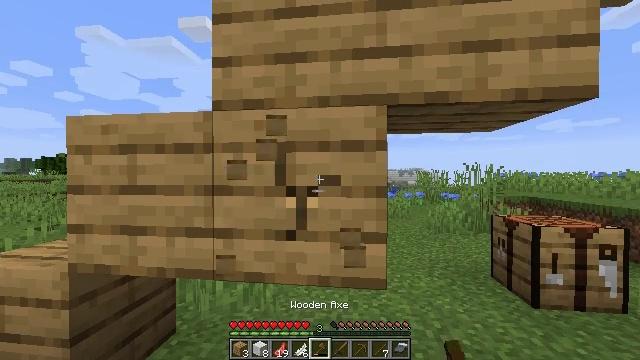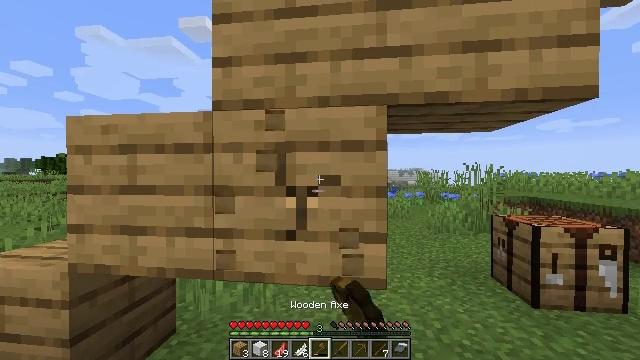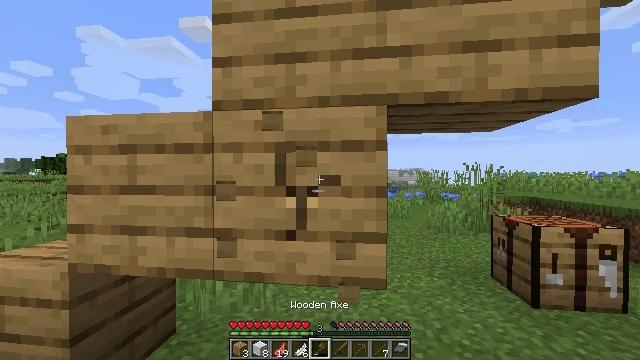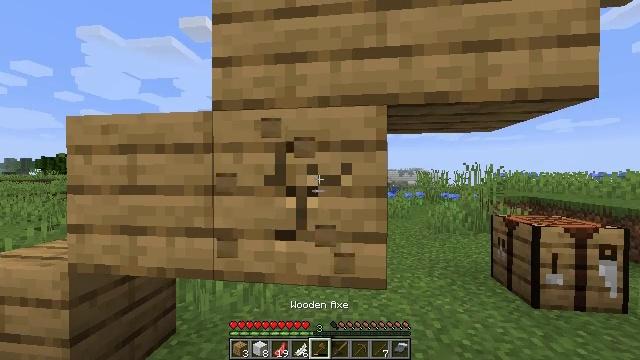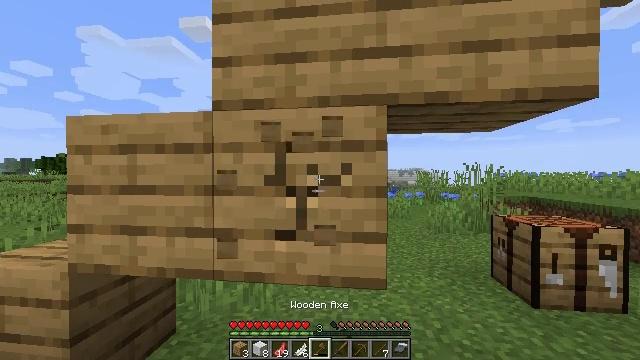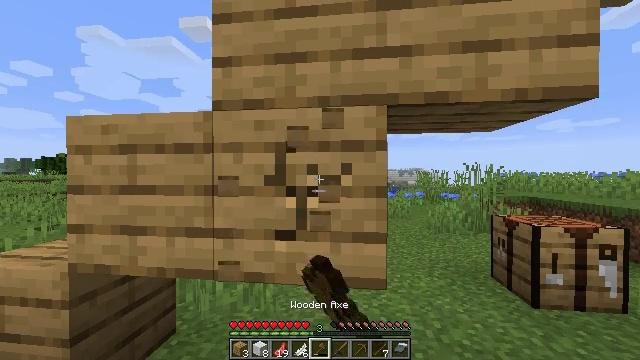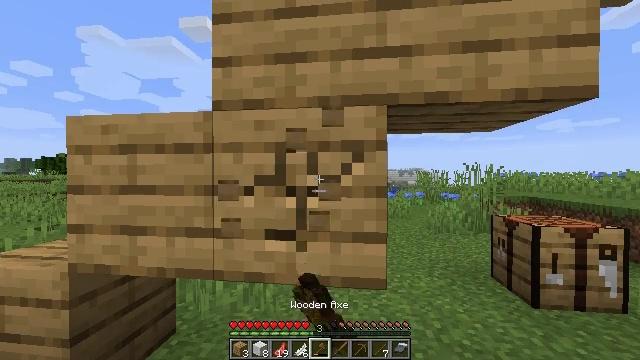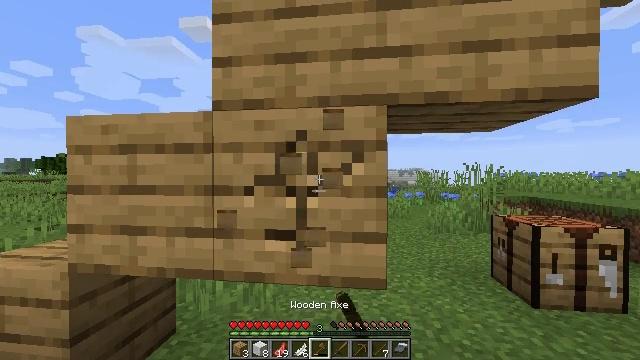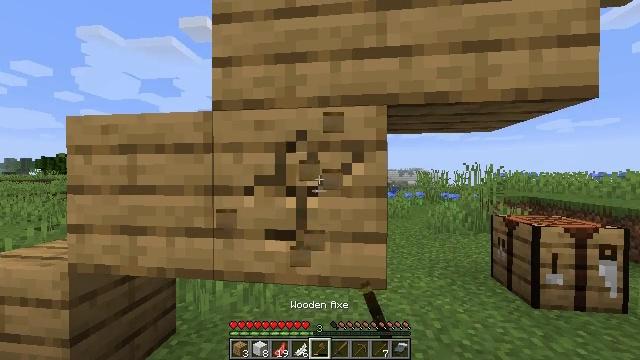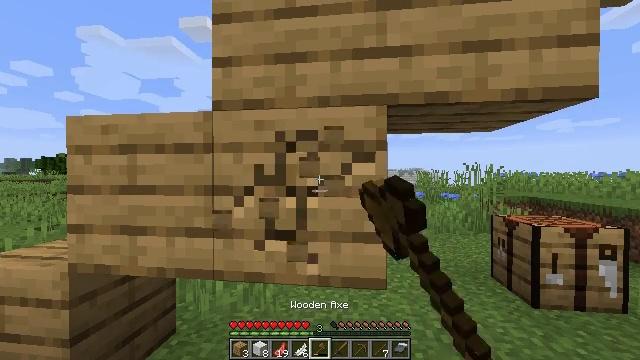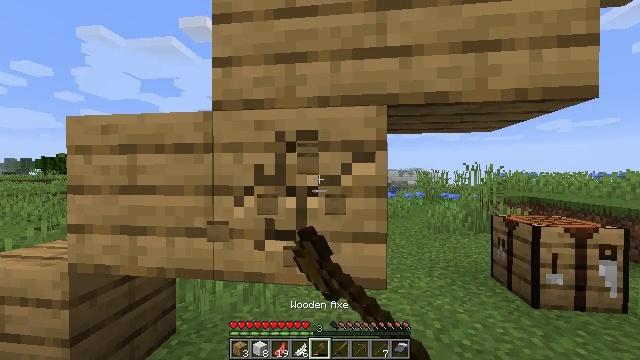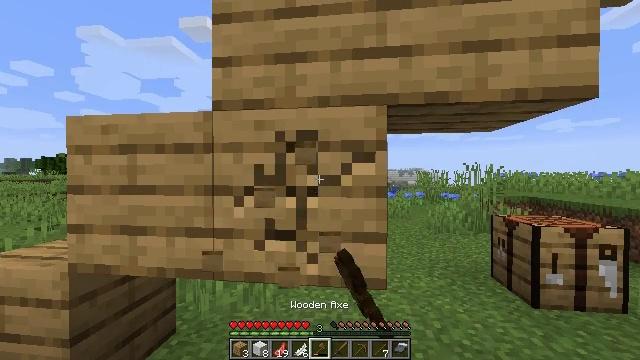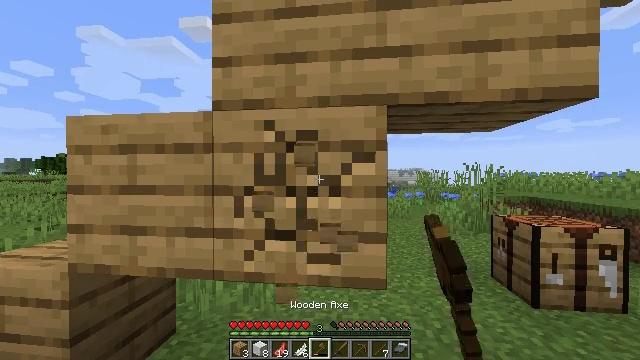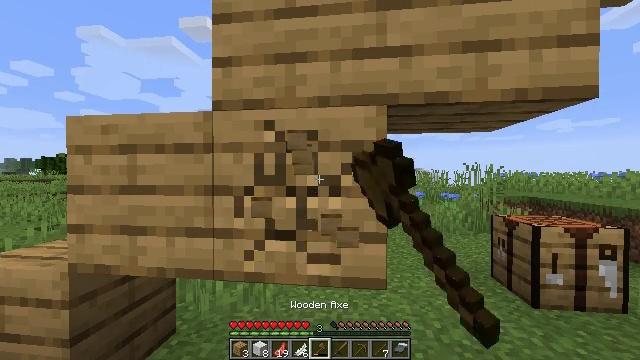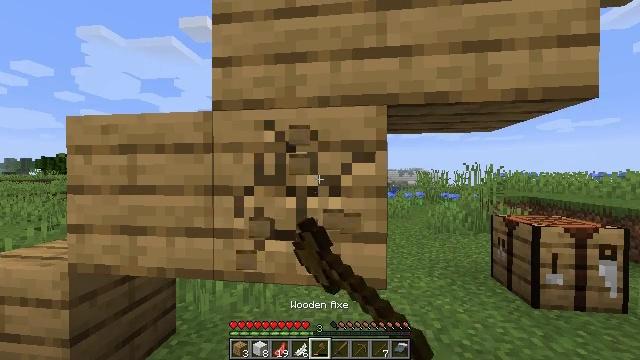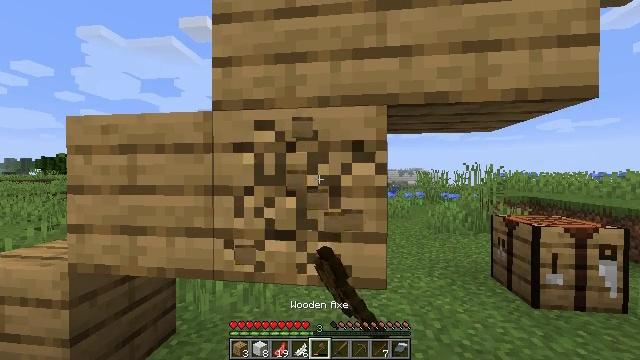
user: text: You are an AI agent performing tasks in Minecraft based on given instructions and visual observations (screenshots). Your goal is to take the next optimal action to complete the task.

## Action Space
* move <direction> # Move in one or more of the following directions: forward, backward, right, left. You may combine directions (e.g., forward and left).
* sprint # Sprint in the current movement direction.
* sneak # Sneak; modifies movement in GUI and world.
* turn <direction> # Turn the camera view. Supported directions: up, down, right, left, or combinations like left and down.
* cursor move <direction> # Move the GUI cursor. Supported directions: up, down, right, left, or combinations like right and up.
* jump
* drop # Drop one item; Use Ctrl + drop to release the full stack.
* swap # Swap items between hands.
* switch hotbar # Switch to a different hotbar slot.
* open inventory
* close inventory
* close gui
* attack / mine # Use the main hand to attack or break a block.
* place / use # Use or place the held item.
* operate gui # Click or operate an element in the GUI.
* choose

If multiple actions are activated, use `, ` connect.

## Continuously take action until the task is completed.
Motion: motion action
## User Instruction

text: Retrieve oak planks from the wooden block.
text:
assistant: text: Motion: attack / mine
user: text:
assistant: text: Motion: attack / mine
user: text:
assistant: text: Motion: attack / mine
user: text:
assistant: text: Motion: attack / mine
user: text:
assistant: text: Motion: attack / mine
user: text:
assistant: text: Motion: attack / mine
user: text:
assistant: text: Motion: attack / mine
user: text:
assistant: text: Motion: attack / mine
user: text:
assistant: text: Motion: attack / mine
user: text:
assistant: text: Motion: attack / mine
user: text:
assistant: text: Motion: attack / mine
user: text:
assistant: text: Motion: attack / mine
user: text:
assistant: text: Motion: attack / mine
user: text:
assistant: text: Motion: attack / mine
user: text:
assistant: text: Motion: attack / mine
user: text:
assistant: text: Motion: attack / mine
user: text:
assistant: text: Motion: attack / mine
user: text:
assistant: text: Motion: attack / mine
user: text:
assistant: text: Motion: attack / mine
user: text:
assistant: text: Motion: attack / mine
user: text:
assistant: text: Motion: attack / mine
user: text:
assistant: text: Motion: attack / mine
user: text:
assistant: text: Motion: attack / mine
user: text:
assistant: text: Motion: attack / mine
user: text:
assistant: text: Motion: attack / mine
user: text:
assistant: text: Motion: attack / mine
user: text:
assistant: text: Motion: attack / mine
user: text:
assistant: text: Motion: attack / mine
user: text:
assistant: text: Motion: attack / mine
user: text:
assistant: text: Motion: move forward